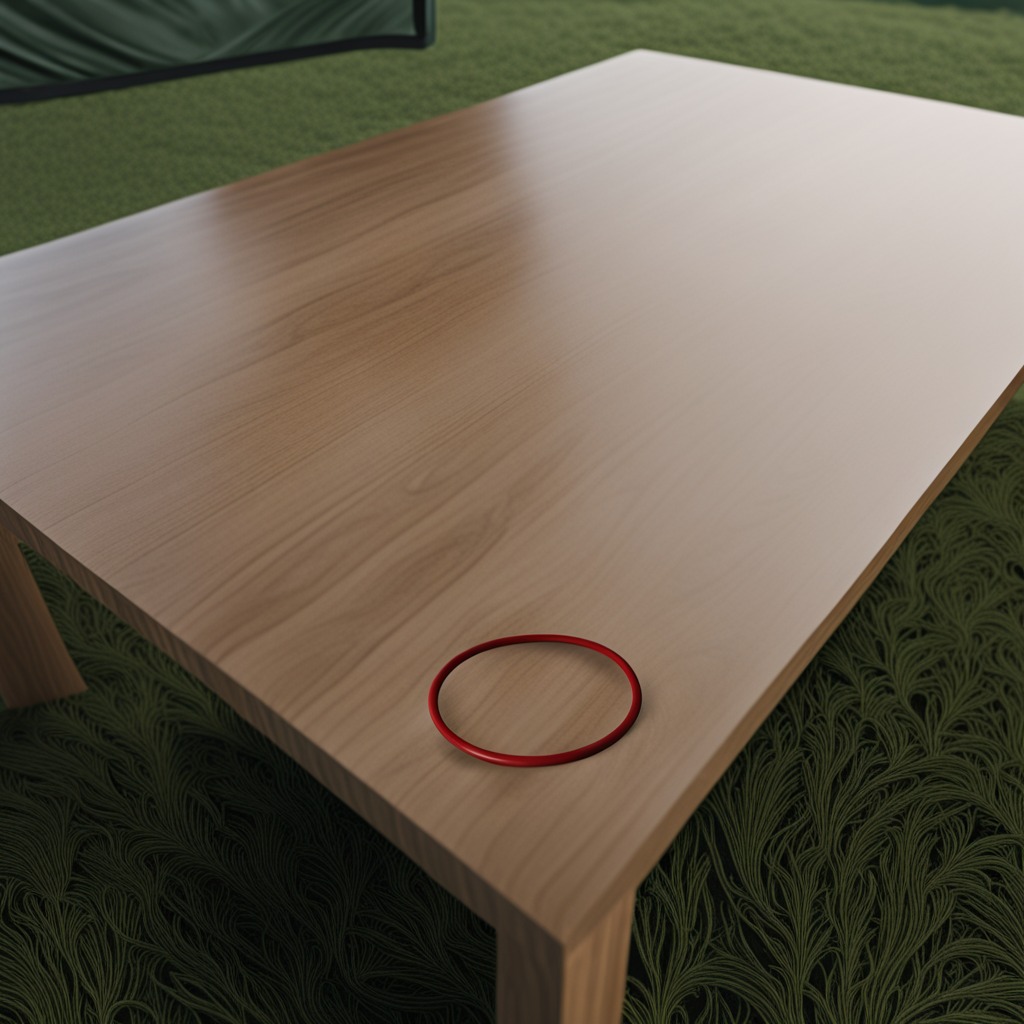
A rubber O-ring is lying on the wooden table.